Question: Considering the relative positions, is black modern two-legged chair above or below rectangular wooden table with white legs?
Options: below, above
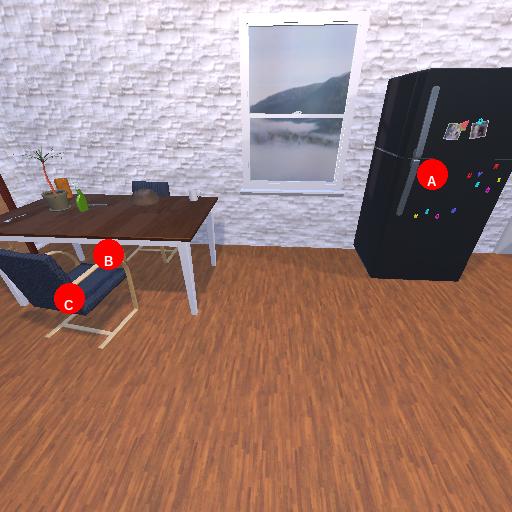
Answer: below